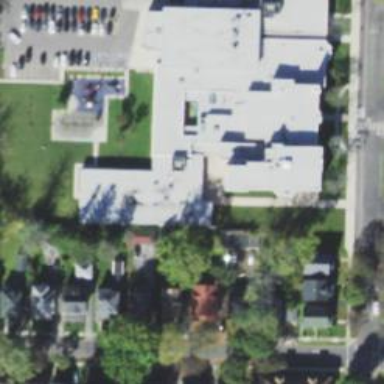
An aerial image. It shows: School.